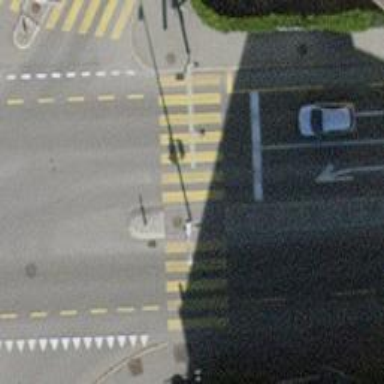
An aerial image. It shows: Marked crossing on footway with clear markings.